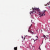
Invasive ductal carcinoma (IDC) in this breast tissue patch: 0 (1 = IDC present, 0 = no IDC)